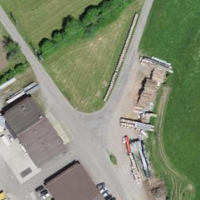
EUNIS habitat code: 24
Species observed at this site:
Tettigonia viridissima
Gryllus campestris